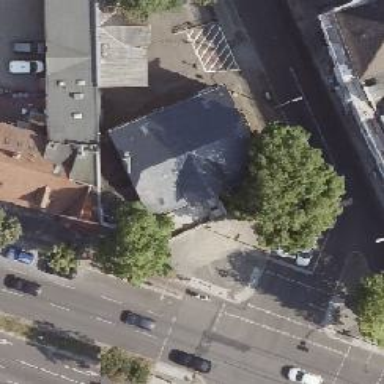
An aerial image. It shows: Pub.